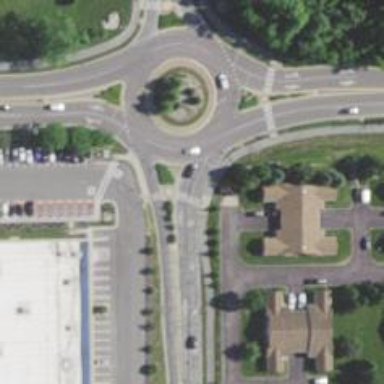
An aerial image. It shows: Roundabout at tertiary road junction.